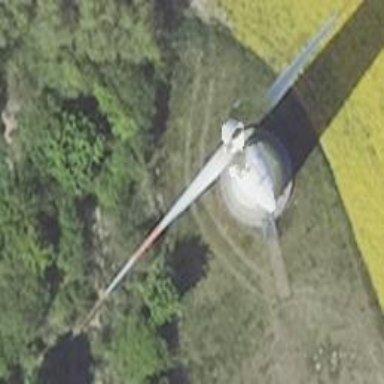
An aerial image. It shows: Wind generator using horizontal axis wind turbines.